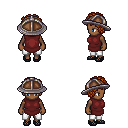
a pixel art fantasy rpg character, female body template, human, dark skin, maroon tunic, white pants, brunette curly afro hairstyle, chain helm, ghillies, four views (front, back, left, right), 2x2 character sprite sheet, small pixel art, hard edges, no anti-aliasing